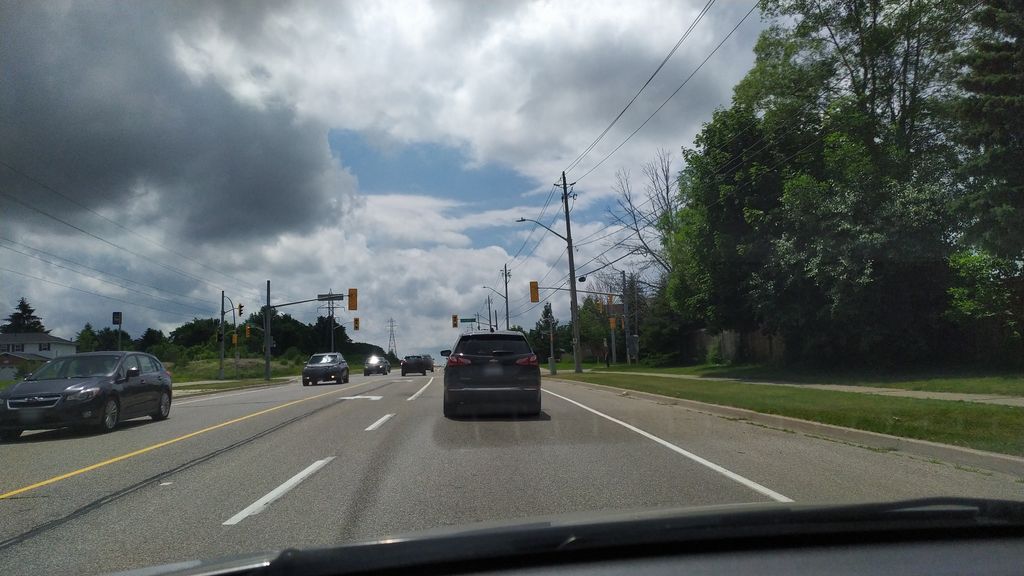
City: kitchener-waterloo